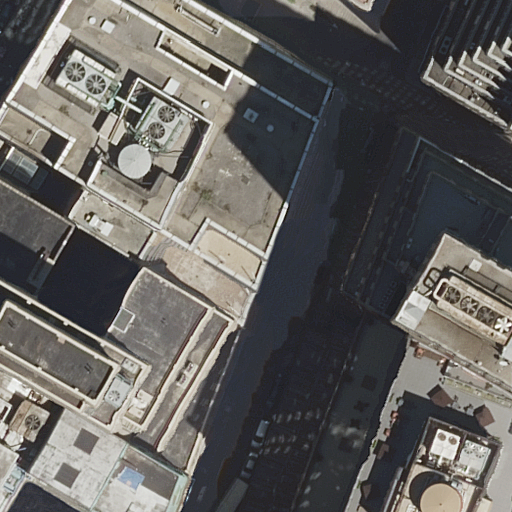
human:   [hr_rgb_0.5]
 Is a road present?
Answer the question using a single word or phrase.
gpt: yes

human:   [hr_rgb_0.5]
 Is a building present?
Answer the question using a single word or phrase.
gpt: yes

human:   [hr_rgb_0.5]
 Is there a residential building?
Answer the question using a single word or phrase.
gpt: yes

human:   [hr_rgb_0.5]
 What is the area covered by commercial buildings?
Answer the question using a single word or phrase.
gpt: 1258m2

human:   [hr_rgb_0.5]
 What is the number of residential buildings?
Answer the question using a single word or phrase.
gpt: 5

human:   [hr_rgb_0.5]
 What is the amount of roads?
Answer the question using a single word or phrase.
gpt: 2

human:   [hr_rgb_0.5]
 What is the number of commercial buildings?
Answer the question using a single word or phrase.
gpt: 1

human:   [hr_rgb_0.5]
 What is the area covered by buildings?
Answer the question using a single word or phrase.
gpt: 8349m2

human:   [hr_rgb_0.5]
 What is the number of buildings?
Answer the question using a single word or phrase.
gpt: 7

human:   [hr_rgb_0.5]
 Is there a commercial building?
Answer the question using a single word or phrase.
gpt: yes

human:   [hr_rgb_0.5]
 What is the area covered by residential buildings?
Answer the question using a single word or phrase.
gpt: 6166m2

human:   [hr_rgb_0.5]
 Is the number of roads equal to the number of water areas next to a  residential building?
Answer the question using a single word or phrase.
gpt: no

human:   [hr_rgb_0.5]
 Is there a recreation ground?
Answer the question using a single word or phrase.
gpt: no

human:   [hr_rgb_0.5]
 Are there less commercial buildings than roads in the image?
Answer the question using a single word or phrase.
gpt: yes

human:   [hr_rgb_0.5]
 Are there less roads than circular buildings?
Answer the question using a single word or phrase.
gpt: no

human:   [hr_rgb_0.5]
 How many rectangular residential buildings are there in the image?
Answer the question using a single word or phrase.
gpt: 1

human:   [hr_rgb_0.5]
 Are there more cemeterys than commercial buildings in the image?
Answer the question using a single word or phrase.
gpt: no

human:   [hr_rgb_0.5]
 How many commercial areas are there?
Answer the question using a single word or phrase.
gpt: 0

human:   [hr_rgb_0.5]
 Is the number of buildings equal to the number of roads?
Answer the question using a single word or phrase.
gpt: no

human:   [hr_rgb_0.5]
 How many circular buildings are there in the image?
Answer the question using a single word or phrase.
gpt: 0

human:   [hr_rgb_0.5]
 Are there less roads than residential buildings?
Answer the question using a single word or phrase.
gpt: yes

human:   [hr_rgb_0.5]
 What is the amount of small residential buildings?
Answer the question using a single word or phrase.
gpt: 0

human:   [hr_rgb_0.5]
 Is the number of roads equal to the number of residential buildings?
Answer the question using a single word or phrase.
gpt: no

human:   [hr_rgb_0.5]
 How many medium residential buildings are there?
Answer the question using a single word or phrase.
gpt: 1

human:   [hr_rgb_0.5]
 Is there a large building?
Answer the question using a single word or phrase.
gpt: yes

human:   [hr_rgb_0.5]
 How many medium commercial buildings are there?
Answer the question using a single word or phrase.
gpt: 0

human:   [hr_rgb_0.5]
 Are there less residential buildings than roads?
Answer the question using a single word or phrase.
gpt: no

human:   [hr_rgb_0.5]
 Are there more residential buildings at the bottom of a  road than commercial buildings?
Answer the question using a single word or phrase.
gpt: yes

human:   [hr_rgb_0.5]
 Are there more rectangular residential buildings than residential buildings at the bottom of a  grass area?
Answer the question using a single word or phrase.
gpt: yes

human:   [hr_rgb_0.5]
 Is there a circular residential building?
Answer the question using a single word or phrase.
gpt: no

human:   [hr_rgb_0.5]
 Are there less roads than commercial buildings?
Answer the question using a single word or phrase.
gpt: no

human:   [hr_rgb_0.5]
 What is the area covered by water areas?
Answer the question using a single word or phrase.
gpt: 0m2

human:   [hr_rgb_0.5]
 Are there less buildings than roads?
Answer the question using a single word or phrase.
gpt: no

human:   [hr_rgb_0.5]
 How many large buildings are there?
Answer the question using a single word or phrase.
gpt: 6

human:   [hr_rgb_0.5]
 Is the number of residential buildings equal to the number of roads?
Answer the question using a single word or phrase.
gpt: no

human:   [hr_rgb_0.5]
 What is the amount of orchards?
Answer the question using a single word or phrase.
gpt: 0

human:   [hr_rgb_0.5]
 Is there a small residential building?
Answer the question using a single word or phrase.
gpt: no

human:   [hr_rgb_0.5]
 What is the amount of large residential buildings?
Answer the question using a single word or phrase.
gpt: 4

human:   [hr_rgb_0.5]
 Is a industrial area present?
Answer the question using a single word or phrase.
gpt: no

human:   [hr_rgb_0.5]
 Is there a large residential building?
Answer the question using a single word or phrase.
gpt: yes

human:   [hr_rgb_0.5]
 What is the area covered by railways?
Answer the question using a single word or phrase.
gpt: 0m2

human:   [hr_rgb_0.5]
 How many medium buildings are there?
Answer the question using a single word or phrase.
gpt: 1

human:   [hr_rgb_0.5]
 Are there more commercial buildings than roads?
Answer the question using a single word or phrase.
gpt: no

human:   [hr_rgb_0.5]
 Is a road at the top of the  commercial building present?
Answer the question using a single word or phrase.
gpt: yes

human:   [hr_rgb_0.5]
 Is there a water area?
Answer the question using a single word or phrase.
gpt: no

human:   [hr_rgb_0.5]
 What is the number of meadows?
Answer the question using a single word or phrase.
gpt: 0

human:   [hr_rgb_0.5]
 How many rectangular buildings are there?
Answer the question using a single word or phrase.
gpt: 2

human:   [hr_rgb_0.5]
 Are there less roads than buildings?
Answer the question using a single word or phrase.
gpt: yes

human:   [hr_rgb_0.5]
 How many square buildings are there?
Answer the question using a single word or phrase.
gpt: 0

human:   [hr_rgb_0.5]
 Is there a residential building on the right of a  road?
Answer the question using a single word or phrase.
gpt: yes

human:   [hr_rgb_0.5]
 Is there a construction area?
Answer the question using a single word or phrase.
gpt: no

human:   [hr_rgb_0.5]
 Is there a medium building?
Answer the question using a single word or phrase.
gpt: yes

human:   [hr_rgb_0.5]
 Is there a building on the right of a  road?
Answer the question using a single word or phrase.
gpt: yes

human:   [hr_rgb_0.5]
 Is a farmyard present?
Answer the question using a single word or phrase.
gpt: no

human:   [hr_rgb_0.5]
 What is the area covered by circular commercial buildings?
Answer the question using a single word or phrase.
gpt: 0m2

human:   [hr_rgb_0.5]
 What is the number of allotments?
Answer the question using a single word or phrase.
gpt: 0

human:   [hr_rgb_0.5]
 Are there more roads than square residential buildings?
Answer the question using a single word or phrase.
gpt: yes

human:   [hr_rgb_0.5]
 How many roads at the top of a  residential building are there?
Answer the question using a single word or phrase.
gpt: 1

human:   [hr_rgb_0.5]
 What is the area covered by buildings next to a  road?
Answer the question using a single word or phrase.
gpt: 8349m2

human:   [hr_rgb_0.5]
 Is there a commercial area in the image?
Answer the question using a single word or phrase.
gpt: no

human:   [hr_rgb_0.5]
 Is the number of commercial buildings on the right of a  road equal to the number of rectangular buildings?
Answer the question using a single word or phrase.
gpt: no

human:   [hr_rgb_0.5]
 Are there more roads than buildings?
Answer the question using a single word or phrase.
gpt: no

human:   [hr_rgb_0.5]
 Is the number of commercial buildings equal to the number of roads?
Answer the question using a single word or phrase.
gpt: no

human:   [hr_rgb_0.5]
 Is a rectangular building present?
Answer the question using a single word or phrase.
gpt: yes